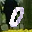
Label: 0